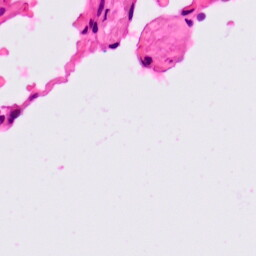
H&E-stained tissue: Lung